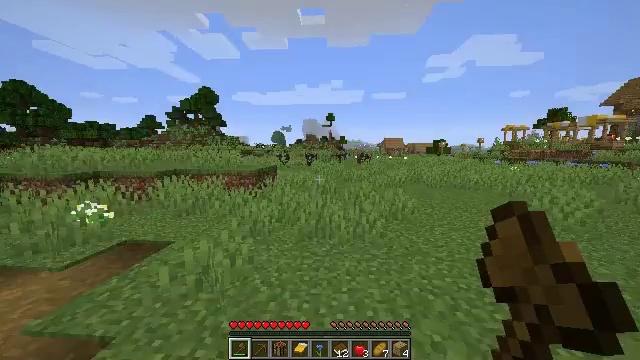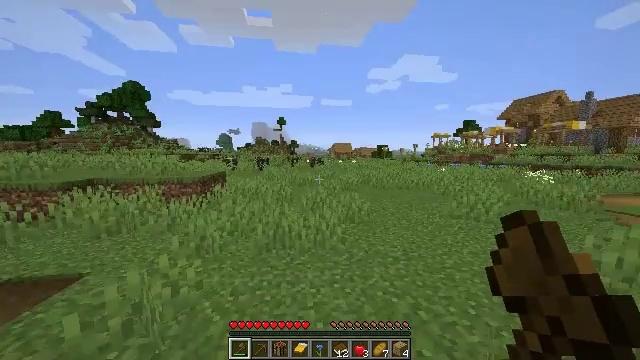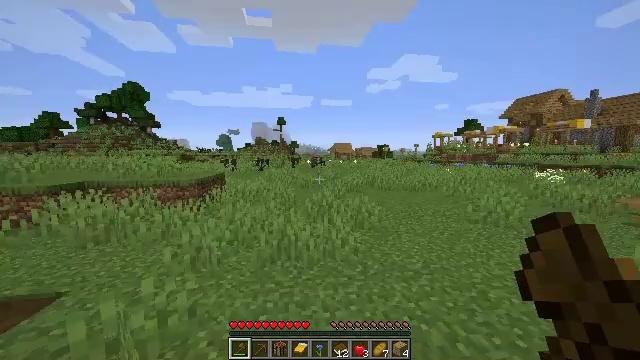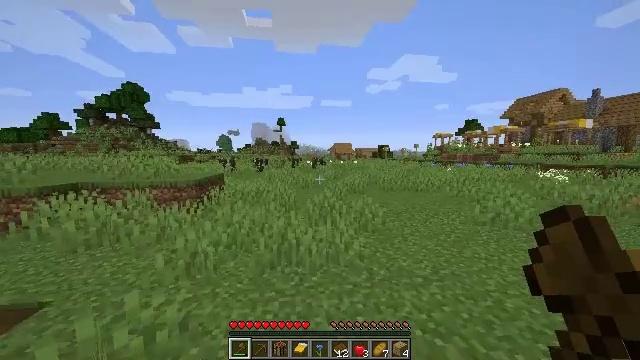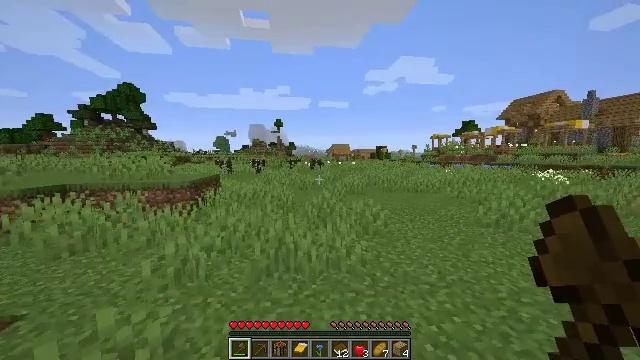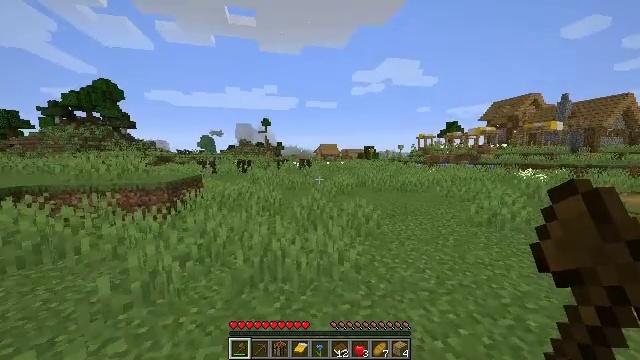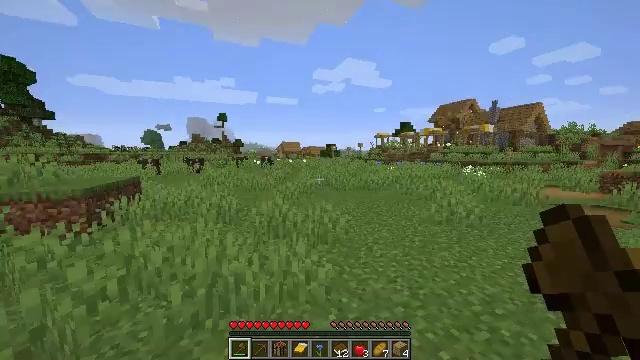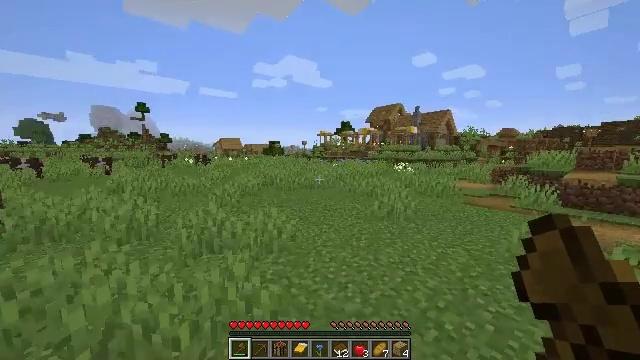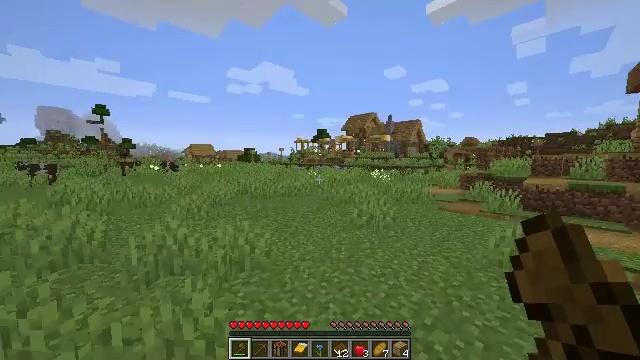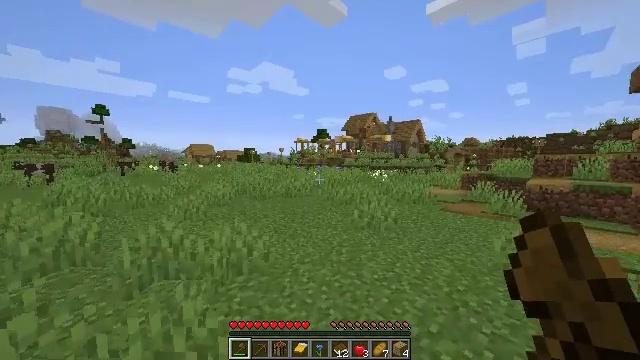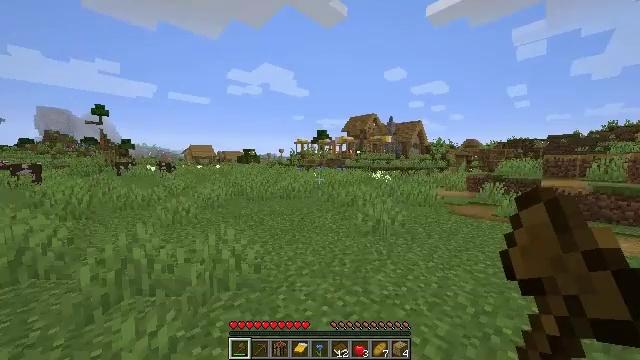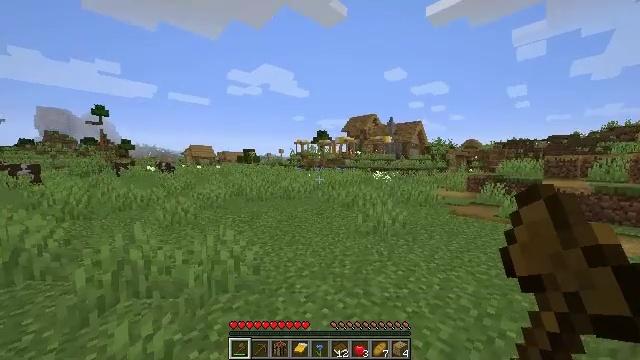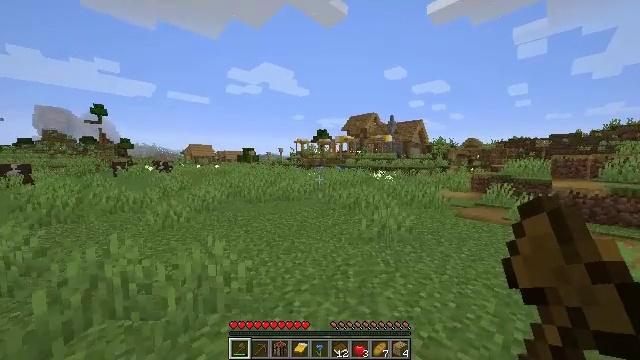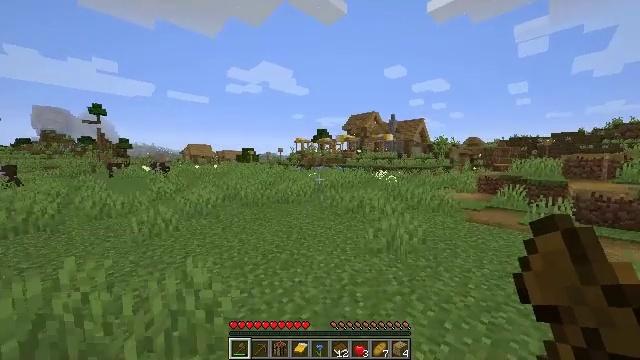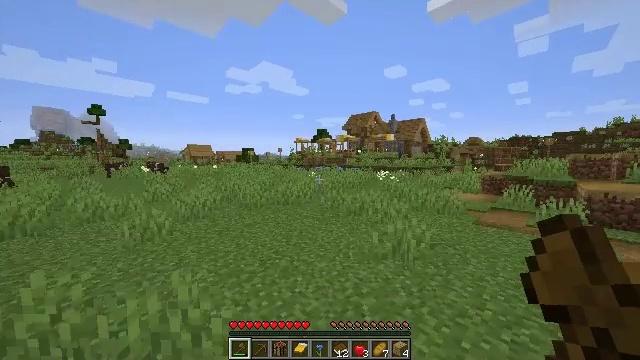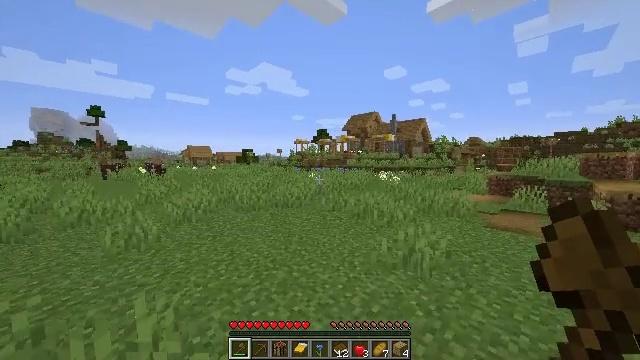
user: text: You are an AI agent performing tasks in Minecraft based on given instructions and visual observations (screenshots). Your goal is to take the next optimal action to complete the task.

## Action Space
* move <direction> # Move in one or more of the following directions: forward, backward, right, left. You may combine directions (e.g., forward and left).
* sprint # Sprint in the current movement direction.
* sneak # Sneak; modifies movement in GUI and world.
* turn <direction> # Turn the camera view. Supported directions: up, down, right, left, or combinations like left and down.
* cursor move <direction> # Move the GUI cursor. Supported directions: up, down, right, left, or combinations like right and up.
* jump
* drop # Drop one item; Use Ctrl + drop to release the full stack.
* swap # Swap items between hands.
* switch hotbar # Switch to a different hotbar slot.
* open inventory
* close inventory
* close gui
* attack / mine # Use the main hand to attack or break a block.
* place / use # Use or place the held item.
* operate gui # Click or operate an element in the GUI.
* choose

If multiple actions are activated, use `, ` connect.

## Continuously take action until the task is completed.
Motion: motion action
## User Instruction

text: Mine the bookshelf to gather resources.
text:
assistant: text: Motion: move forward, turn right and up
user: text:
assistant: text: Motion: move forward
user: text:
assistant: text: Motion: move forward
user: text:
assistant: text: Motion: move forward
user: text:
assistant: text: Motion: move forward, turn right
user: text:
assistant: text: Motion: move forward, turn right
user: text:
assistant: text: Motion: move forward, turn right
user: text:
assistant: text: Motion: move forward, turn right and up
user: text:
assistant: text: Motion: move forward
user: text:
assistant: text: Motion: move forward
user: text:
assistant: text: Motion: move forward
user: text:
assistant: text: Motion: move forward
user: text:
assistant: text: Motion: move forward
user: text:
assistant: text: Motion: move forward
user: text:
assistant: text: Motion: move forward
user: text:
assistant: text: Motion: move forward
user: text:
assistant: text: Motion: move forward
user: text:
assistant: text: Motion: move forward
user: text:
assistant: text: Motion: move forward
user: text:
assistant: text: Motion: move forward
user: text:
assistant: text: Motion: move forward
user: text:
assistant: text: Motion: move forward
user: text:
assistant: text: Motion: move forward
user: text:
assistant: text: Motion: move forward
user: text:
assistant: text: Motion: move forward
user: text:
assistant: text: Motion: move forward
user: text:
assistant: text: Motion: move forward
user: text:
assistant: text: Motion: move forward
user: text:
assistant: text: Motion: move forward
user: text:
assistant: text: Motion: move forward, turn left